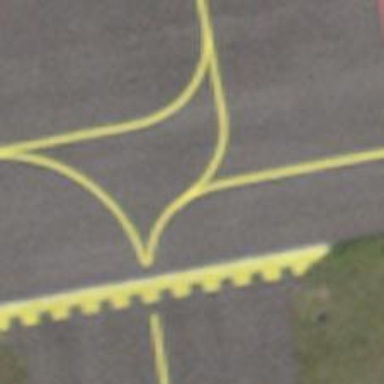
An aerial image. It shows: View of taxiway at the airport.